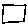
Label: square